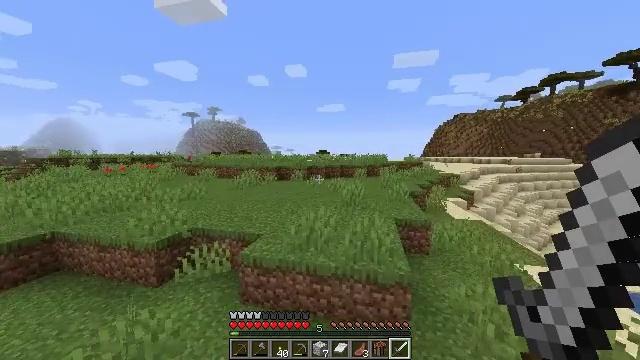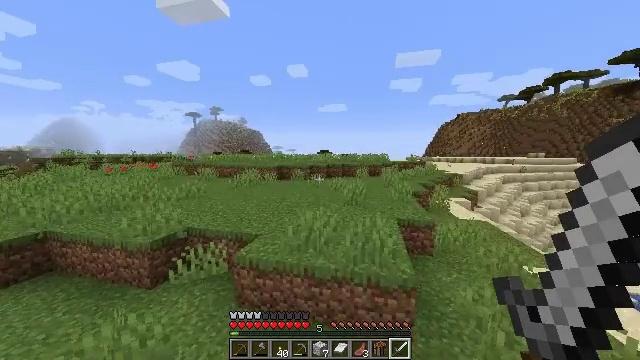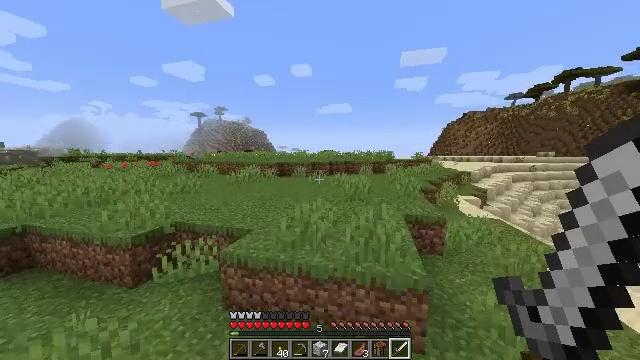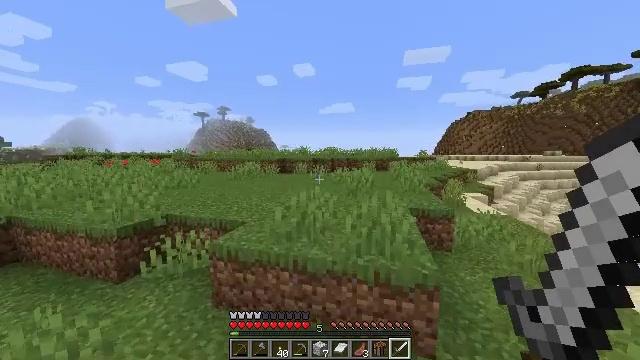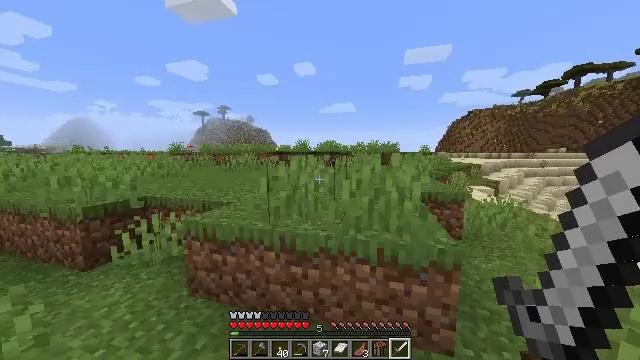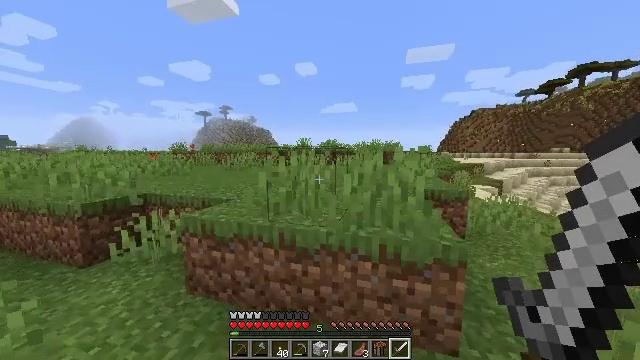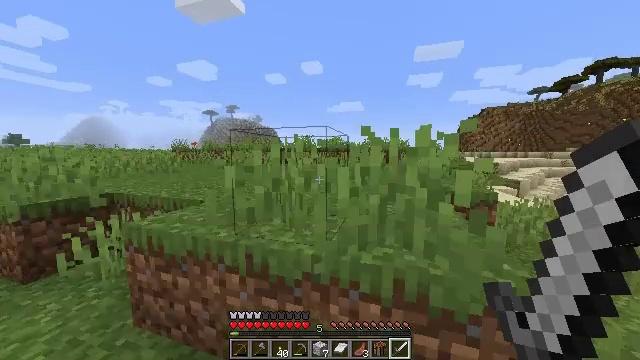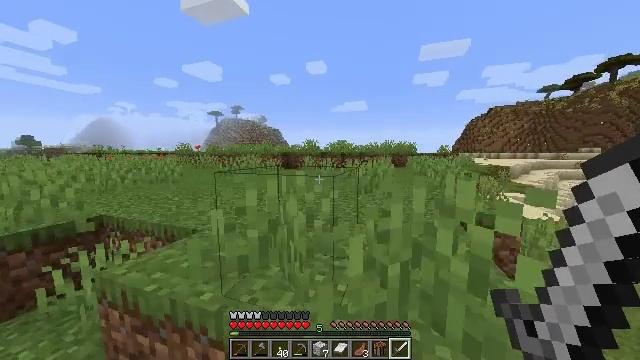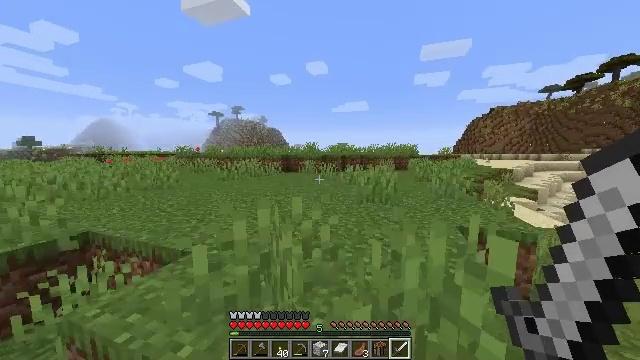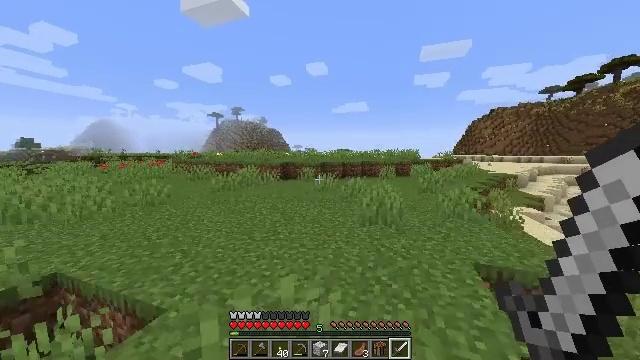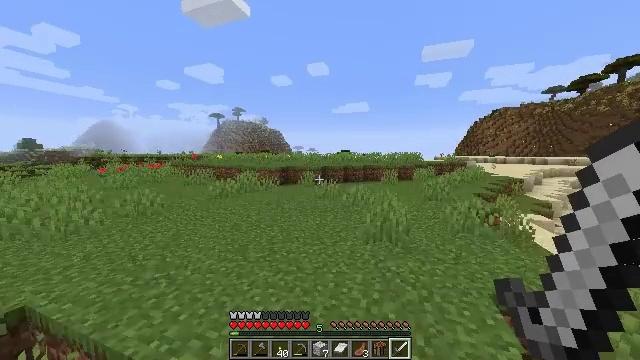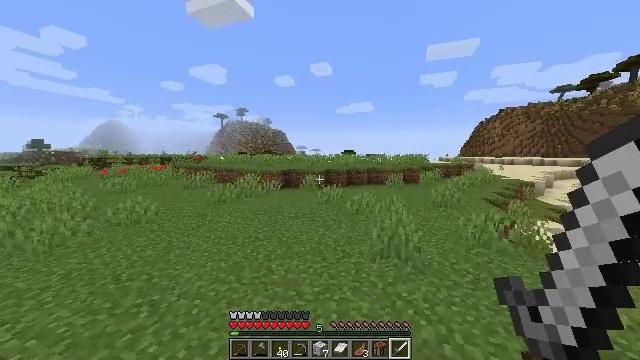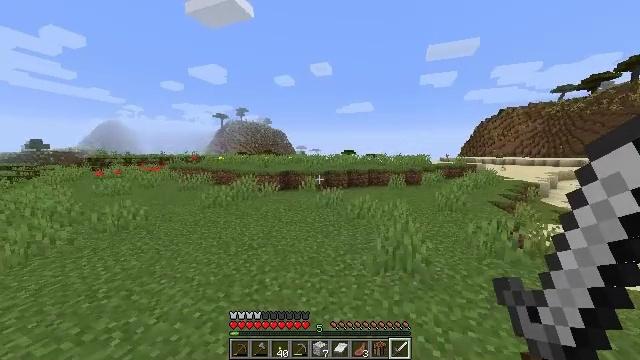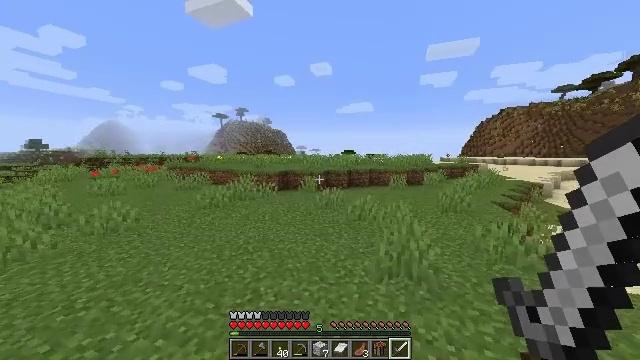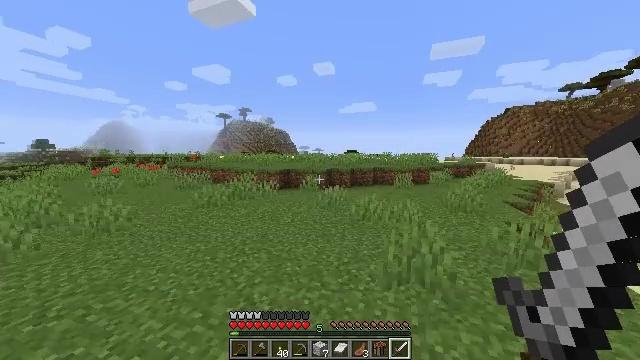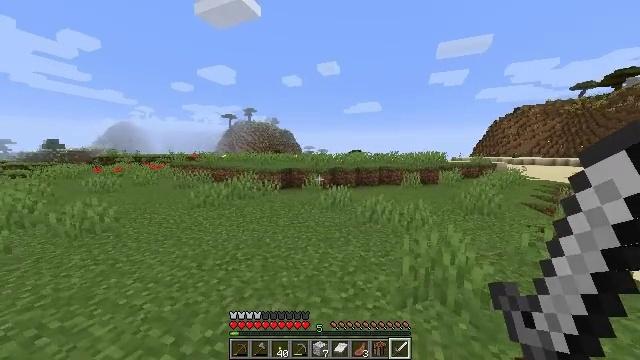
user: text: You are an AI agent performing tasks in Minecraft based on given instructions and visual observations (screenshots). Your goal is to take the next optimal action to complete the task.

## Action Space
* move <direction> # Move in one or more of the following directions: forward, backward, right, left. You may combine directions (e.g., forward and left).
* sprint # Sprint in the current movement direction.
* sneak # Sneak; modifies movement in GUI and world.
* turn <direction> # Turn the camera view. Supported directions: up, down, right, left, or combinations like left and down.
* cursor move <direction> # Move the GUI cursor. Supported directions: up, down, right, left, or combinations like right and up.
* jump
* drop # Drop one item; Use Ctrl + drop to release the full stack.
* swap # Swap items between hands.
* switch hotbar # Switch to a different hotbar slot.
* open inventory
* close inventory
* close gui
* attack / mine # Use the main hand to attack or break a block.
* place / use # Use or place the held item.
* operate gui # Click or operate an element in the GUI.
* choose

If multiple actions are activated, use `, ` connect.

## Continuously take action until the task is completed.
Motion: motion action
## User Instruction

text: Collect sunflower from the field.
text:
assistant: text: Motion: move forward, sprint
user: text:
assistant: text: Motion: move forward, sprint, turn left
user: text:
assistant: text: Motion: move forward, sprint
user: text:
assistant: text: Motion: move forward, sprint
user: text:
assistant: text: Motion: move forward, sprint
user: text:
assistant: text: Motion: move forward, sprint, turn left
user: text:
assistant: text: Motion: move forward, sprint, turn left, jump
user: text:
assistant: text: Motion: move forward, sprint, jump
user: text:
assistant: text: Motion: move forward, sprint, jump
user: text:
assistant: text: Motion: move forward, sprint, jump
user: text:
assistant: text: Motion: move forward, sprint
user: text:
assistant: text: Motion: move forward, sprint
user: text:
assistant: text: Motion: move forward, sprint
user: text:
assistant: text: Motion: move forward, sprint
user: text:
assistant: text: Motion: move forward, sprint, turn left
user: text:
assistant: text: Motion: move forward, sprint
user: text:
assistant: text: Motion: move forward, sprint
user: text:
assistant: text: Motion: move forward, sprint
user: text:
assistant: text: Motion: move forward, sprint
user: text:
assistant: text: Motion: move forward, sprint
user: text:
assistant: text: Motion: move forward, sprint
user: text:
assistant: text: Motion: move forward, sprint, turn left
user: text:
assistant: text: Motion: move forward, sprint
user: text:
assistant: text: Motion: move forward, sprint, turn left
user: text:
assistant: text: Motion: move forward, sprint, turn left
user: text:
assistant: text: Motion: move forward, sprint
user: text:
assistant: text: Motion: move forward, sprint
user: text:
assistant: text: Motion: move forward, sprint
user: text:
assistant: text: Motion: move forward, sprint
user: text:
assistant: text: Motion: move forward, sprint